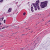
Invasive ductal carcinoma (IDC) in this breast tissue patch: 1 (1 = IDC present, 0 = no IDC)